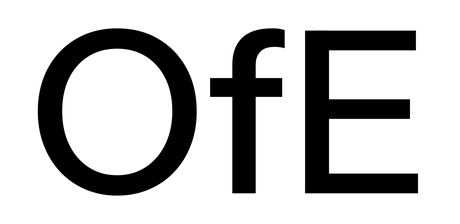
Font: InstrumentSans_Medium